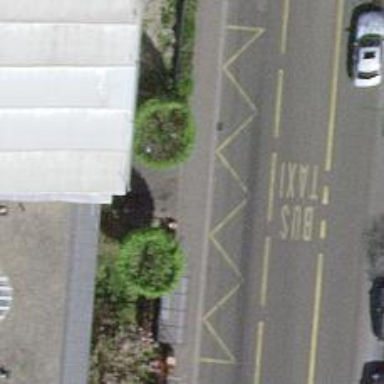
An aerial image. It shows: Sidewalk with asphalt surface leading to platform for public transport. The platform has shelter.